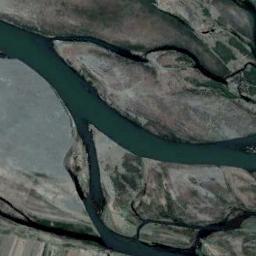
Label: river